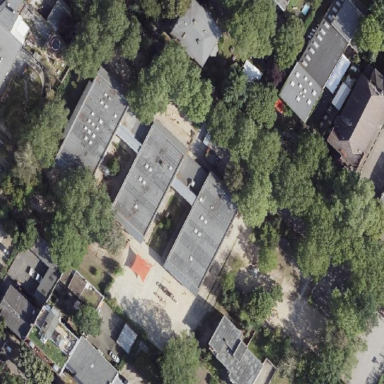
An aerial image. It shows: Kindergarten.